Question: I'm not able to see my models in Visual Studio 2017 in an MVC project with Entity Framework 6.4. This is because the Models folder is empty, except for an "edmx" file.
I tried "Run Custom Tool" on the edmx file but it didn't do anything. I tried restarting Visual Studio, deleting my .vs folders, and deleting temp files.
The model class files and context files have been created .

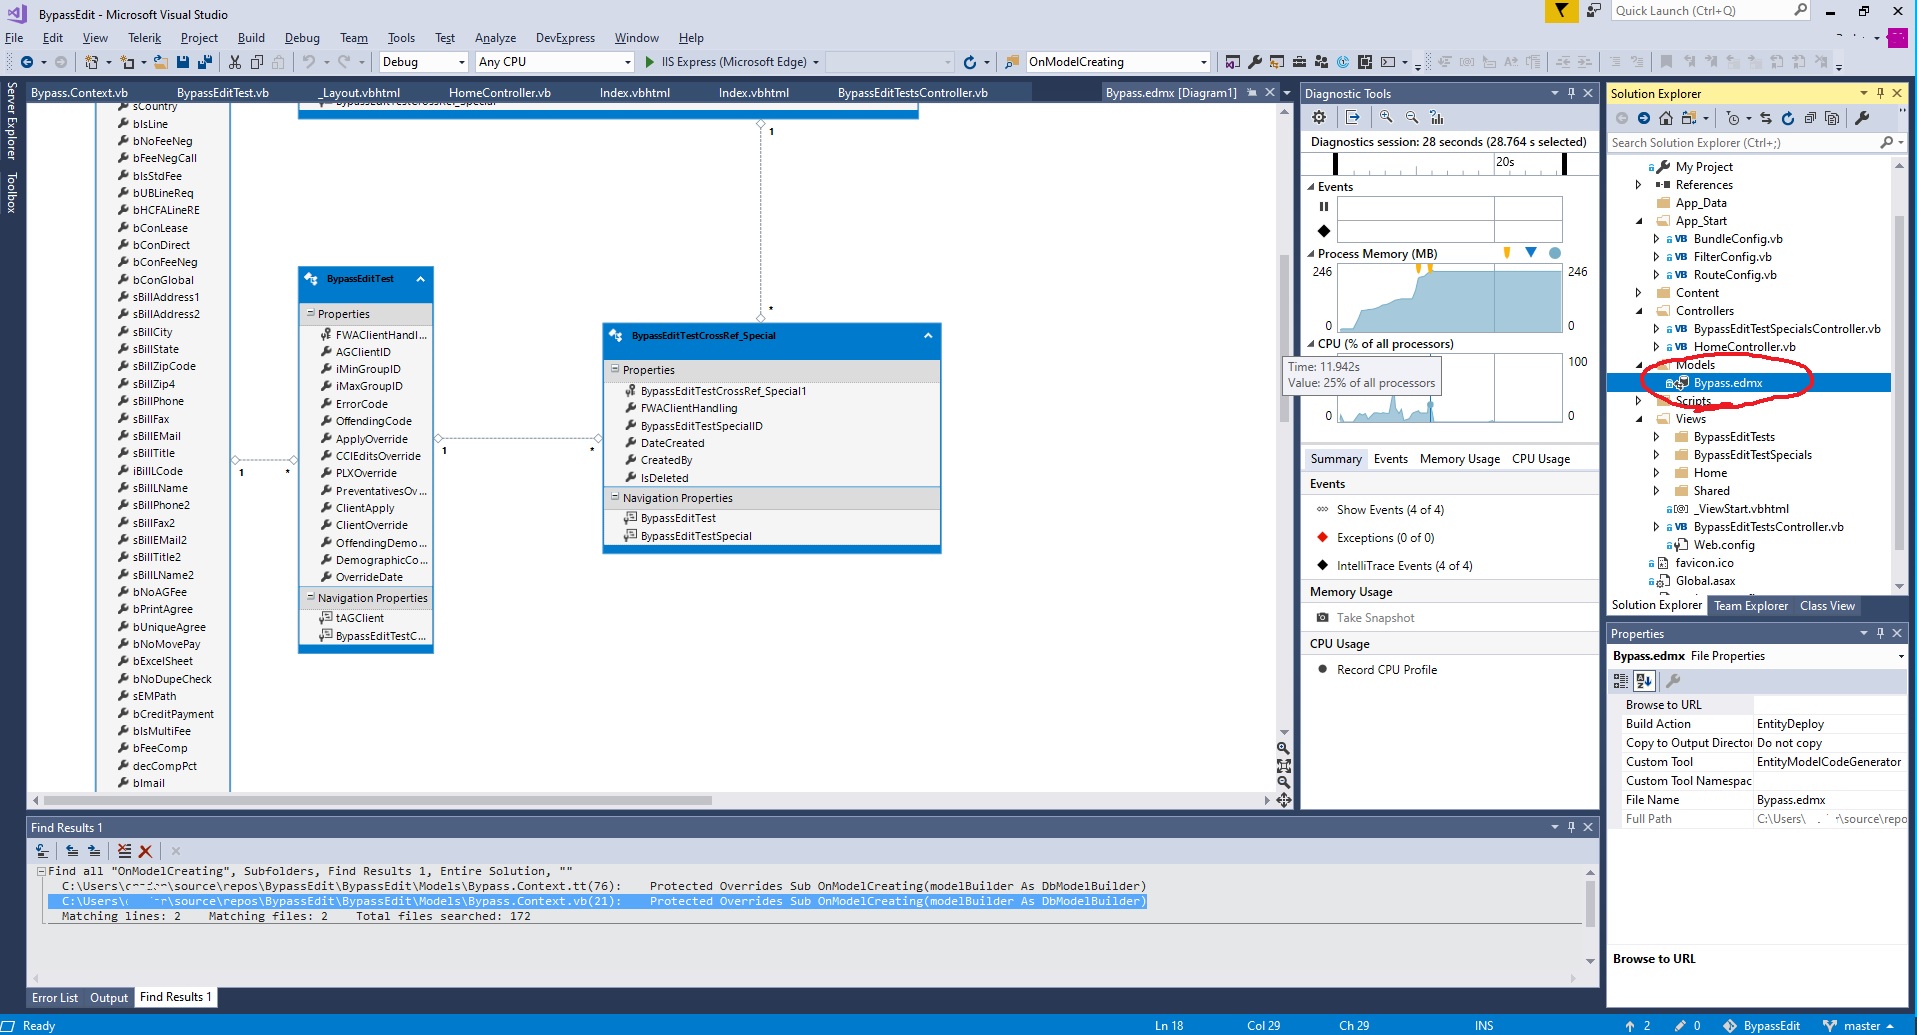
Answer: Clicking Show All Files in solution explorer worked for me. User who supplied the answer was not willing to post it.